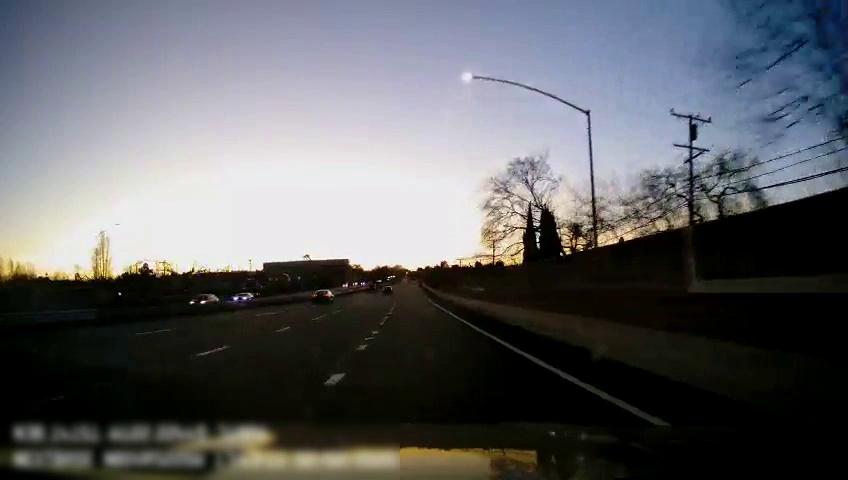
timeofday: Dusk/Dawn/Twilight
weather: Sunny
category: Drivable Space
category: Vehicles | Car
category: Vehicles | Car
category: Vehicles | Car
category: Vehicles | Car
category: Lanes | Alternate Lane
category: Lanes | Alternate Lane
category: Lanes | Alternate Lane
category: Lanes | Alternate Lane